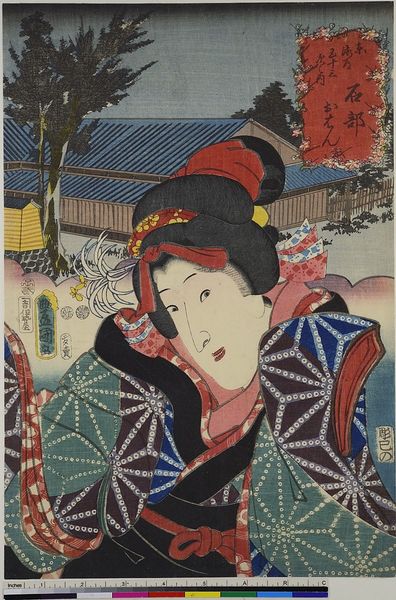
Titel: Ishibe: Der Schauspieler Iwai Kumesaburo III als Ohan, Blatt 52 aus der Serie: Die 53 Stationen des Tokaido
Künstler: Utagawa Kunisada
Standort: Hamburg
Institution: Museum für Kunst und Gewerbe Hamburg
Schlagwörter: portrait, person, theater, holzschnitt, japan, druckgraphik, druckgrafik, zeit, schauspieler, farbholzschnitt, schauspielerin, tourismus, reisen, kabuki, edo, reproduktionen, druckerzeugnisse, theateraufführung, ukiyo